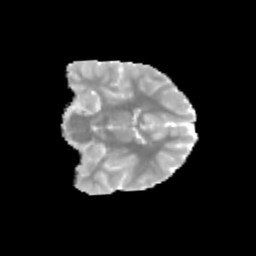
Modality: MD
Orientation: coronal
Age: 9
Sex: male
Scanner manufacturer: siemens
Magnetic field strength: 3 T
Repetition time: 3.8 s
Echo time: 0.07 s